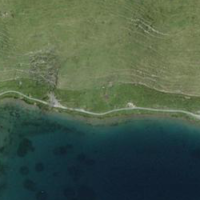
EUNIS habitat code: 23
Species observed at this site:
Cyaniris semiargus